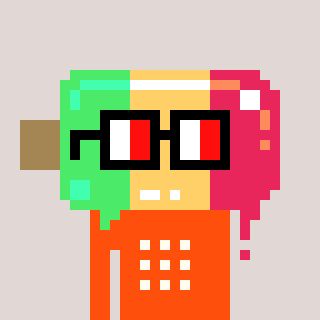
a pixel art character with square glasses with black frames and red eyes, a icepop-shaped head and a orange-colored body on a warm background